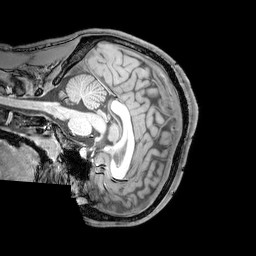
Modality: T1w
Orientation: sagittal
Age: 20
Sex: male
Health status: healthy
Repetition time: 0.081 s
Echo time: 0.037 s